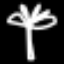
Label: palm tree